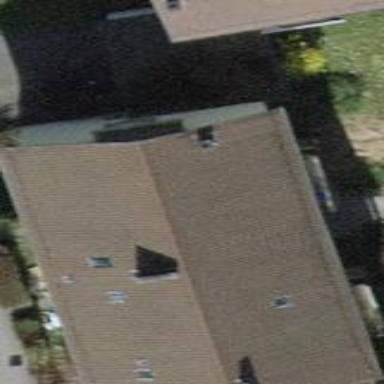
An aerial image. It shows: Building with tiled roof.